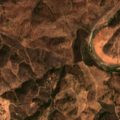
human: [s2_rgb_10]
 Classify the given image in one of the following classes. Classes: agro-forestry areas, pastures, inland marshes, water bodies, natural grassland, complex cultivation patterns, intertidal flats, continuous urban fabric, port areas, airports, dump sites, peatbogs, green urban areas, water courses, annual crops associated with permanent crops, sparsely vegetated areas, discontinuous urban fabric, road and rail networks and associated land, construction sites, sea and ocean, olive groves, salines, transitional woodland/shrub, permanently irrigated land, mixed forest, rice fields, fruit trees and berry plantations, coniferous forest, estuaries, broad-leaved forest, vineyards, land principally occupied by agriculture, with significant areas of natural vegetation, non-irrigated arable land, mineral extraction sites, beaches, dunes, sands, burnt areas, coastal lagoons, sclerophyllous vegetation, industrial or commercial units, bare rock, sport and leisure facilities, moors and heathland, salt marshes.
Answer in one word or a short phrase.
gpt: land principally occupied by agriculture, with significant areas of natural vegetation, broad-leaved forest, sclerophyllous vegetation, transitional woodland/shrub